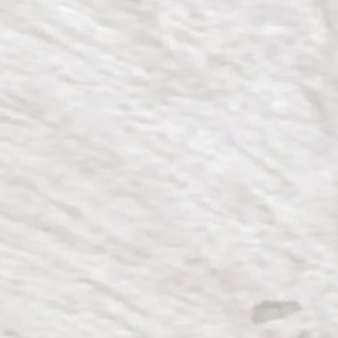
Label: other